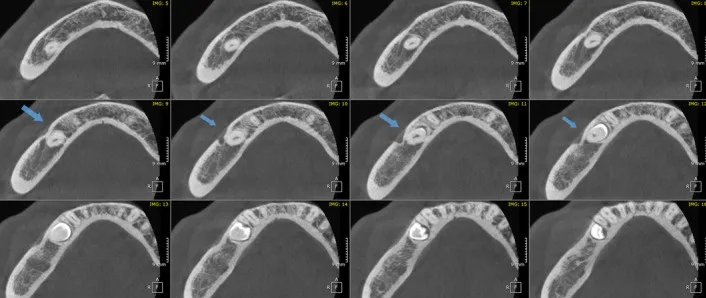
A series of CBCT axial slices (inferiorly. Superiorly) showing the unusual right-side foramen's architecture with anterior extension (arrows).
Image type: radiology (ct)